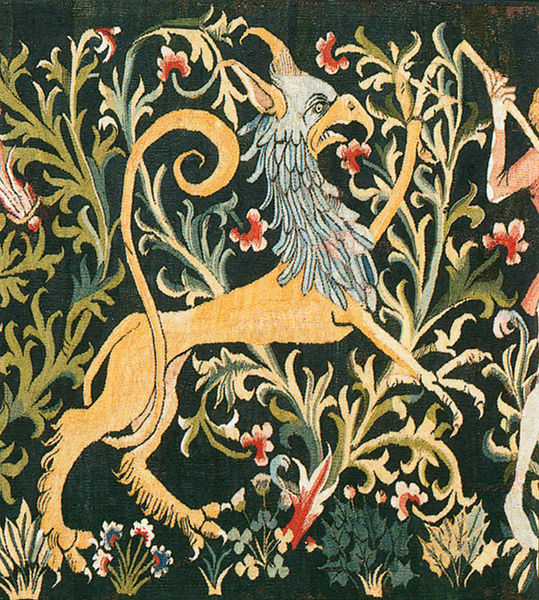
Titel: Fabeltier-Teppiche
Institution: Mainz, Dom- und Diözesanmuseum
Schlagwörter: blätter, gelb, grün, blume, blumen, braun, schwarz, gras, tier, ornament, teppich, arm, mensch, stoff, pflanzen, ranken, schwanz, schnabel, wandteppich, krallen, jagd, ranke, ornamental, wesen, fabelwesen, greif, löwe, gewebe, textil, klauen, klaue, minnesänger, tappiserie